Question: The following code (, same behaviour with Qt 4.8) uses a 'QGridLayout' to add widgets above and to the left of a 'QScrollArea' (to serve as a kind of header later):
'''
#include <QApplication>
#include <QMainWindow>
#include <QGridLayout>
#include <QScrollArea>
class ColoredWidget : public QWidget {
public:
ColoredWidget(const QColor& color, QWidget* parent) : QWidget(parent) {
QPalette pal;
QBrush brush(color);
brush.setStyle(Qt::SolidPattern);
pal.setBrush(QPalette::Active, QPalette::Window, brush);
setPalette(pal);
setAutoFillBackground(true);
}
};
class MainWindow : public QMainWindow {
public:
MainWindow(QWidget* parent) : QMainWindow(parent) {
resize(300, 400);
QWidget* centralwidget = new ColoredWidget(QColor(0xff, 0xf0, 0xb5), this);
QGridLayout* layout = new QGridLayout();
centralwidget->setLayout(layout);
setCentralWidget(centralwidget);
// create widget with fixed height of 20 px and maximum width of 200
QWidget* topHeader = new ColoredWidget(Qt::green, centralwidget);
topHeader->setMaximumWidth(200);
topHeader->setFixedHeight(20);
// create widget with fixed width of 20 px and maximum height of 200
QWidget* leftHeader = new ColoredWidget(Qt::blue, centralwidget);
leftHeader->setFixedWidth(20);
leftHeader->setMaximumHeight(200);
// create scroll area as main widget
QWidget* view = new QScrollArea();
layout->addWidget(topHeader, 0, 1);
layout->addWidget(leftHeader, 1, 0);
// layout->addWidget(leftHeader, 1, 0, Qt::AlignTop); // widget not displayed at all!
layout->addWidget(view, 1, 1);
}
};
int main(int argc, char ** argv) {
QApplication app( argc, argv );
MainWindow win(0);
win.show();
return app.exec();
}
'''
The 'QGridLayout' documentation says that "Columns and rows behave identically", thus I would expect that the two widgets are layouted the same way.
However, the left one is automatically , while the top widget is within the cell (and centered horizontally). I would like to have the left widget also at a fixed position, means aligned to the top:

- - 'Qt::AlignTop'
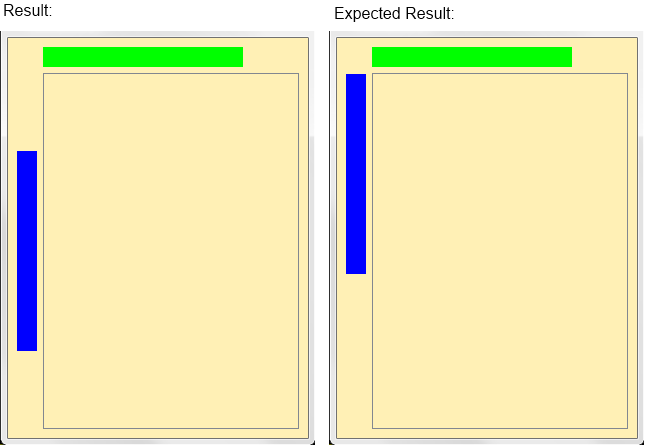
Answer: Although not a minimal solution you could probably fix the alignments by adding a 'QHBoxLayout' in the cell for the green widget and a 'QVBoxLayout' in the cell for the blue widget. Add the green widget to the 'QHBoxLayout' and the blue widget to the 'QVBoxLayout'. Then apply 'addStretch(n)' to both the 'QHBoxLayout' and 'QVBoxLayout'. Maybe this is what you already mentioned you could do and then we are at the same level of knowledge concerning this. I believe this is the way I have solved these kind of issues and I haven't spent more time on it.